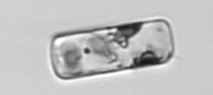
Label: Guinardia_delicatula